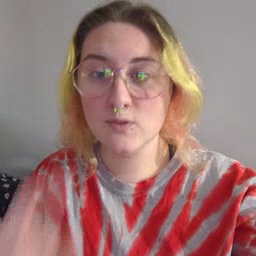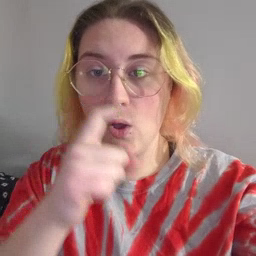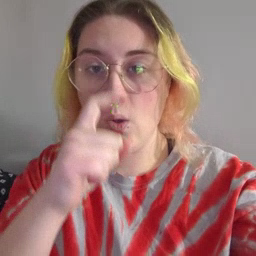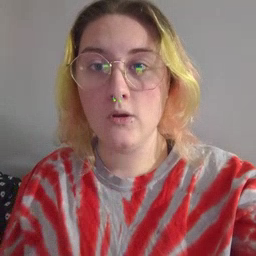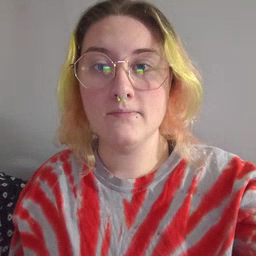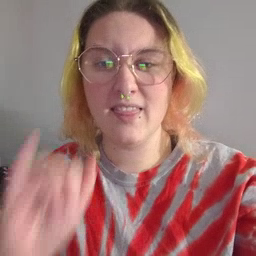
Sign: doll